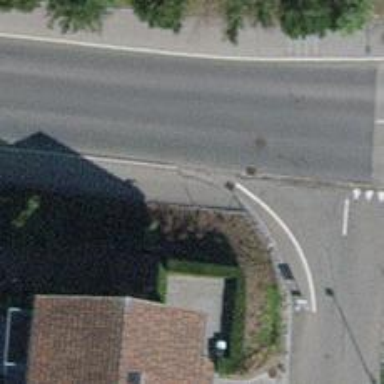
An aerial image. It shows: Kerb barrier.